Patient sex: M
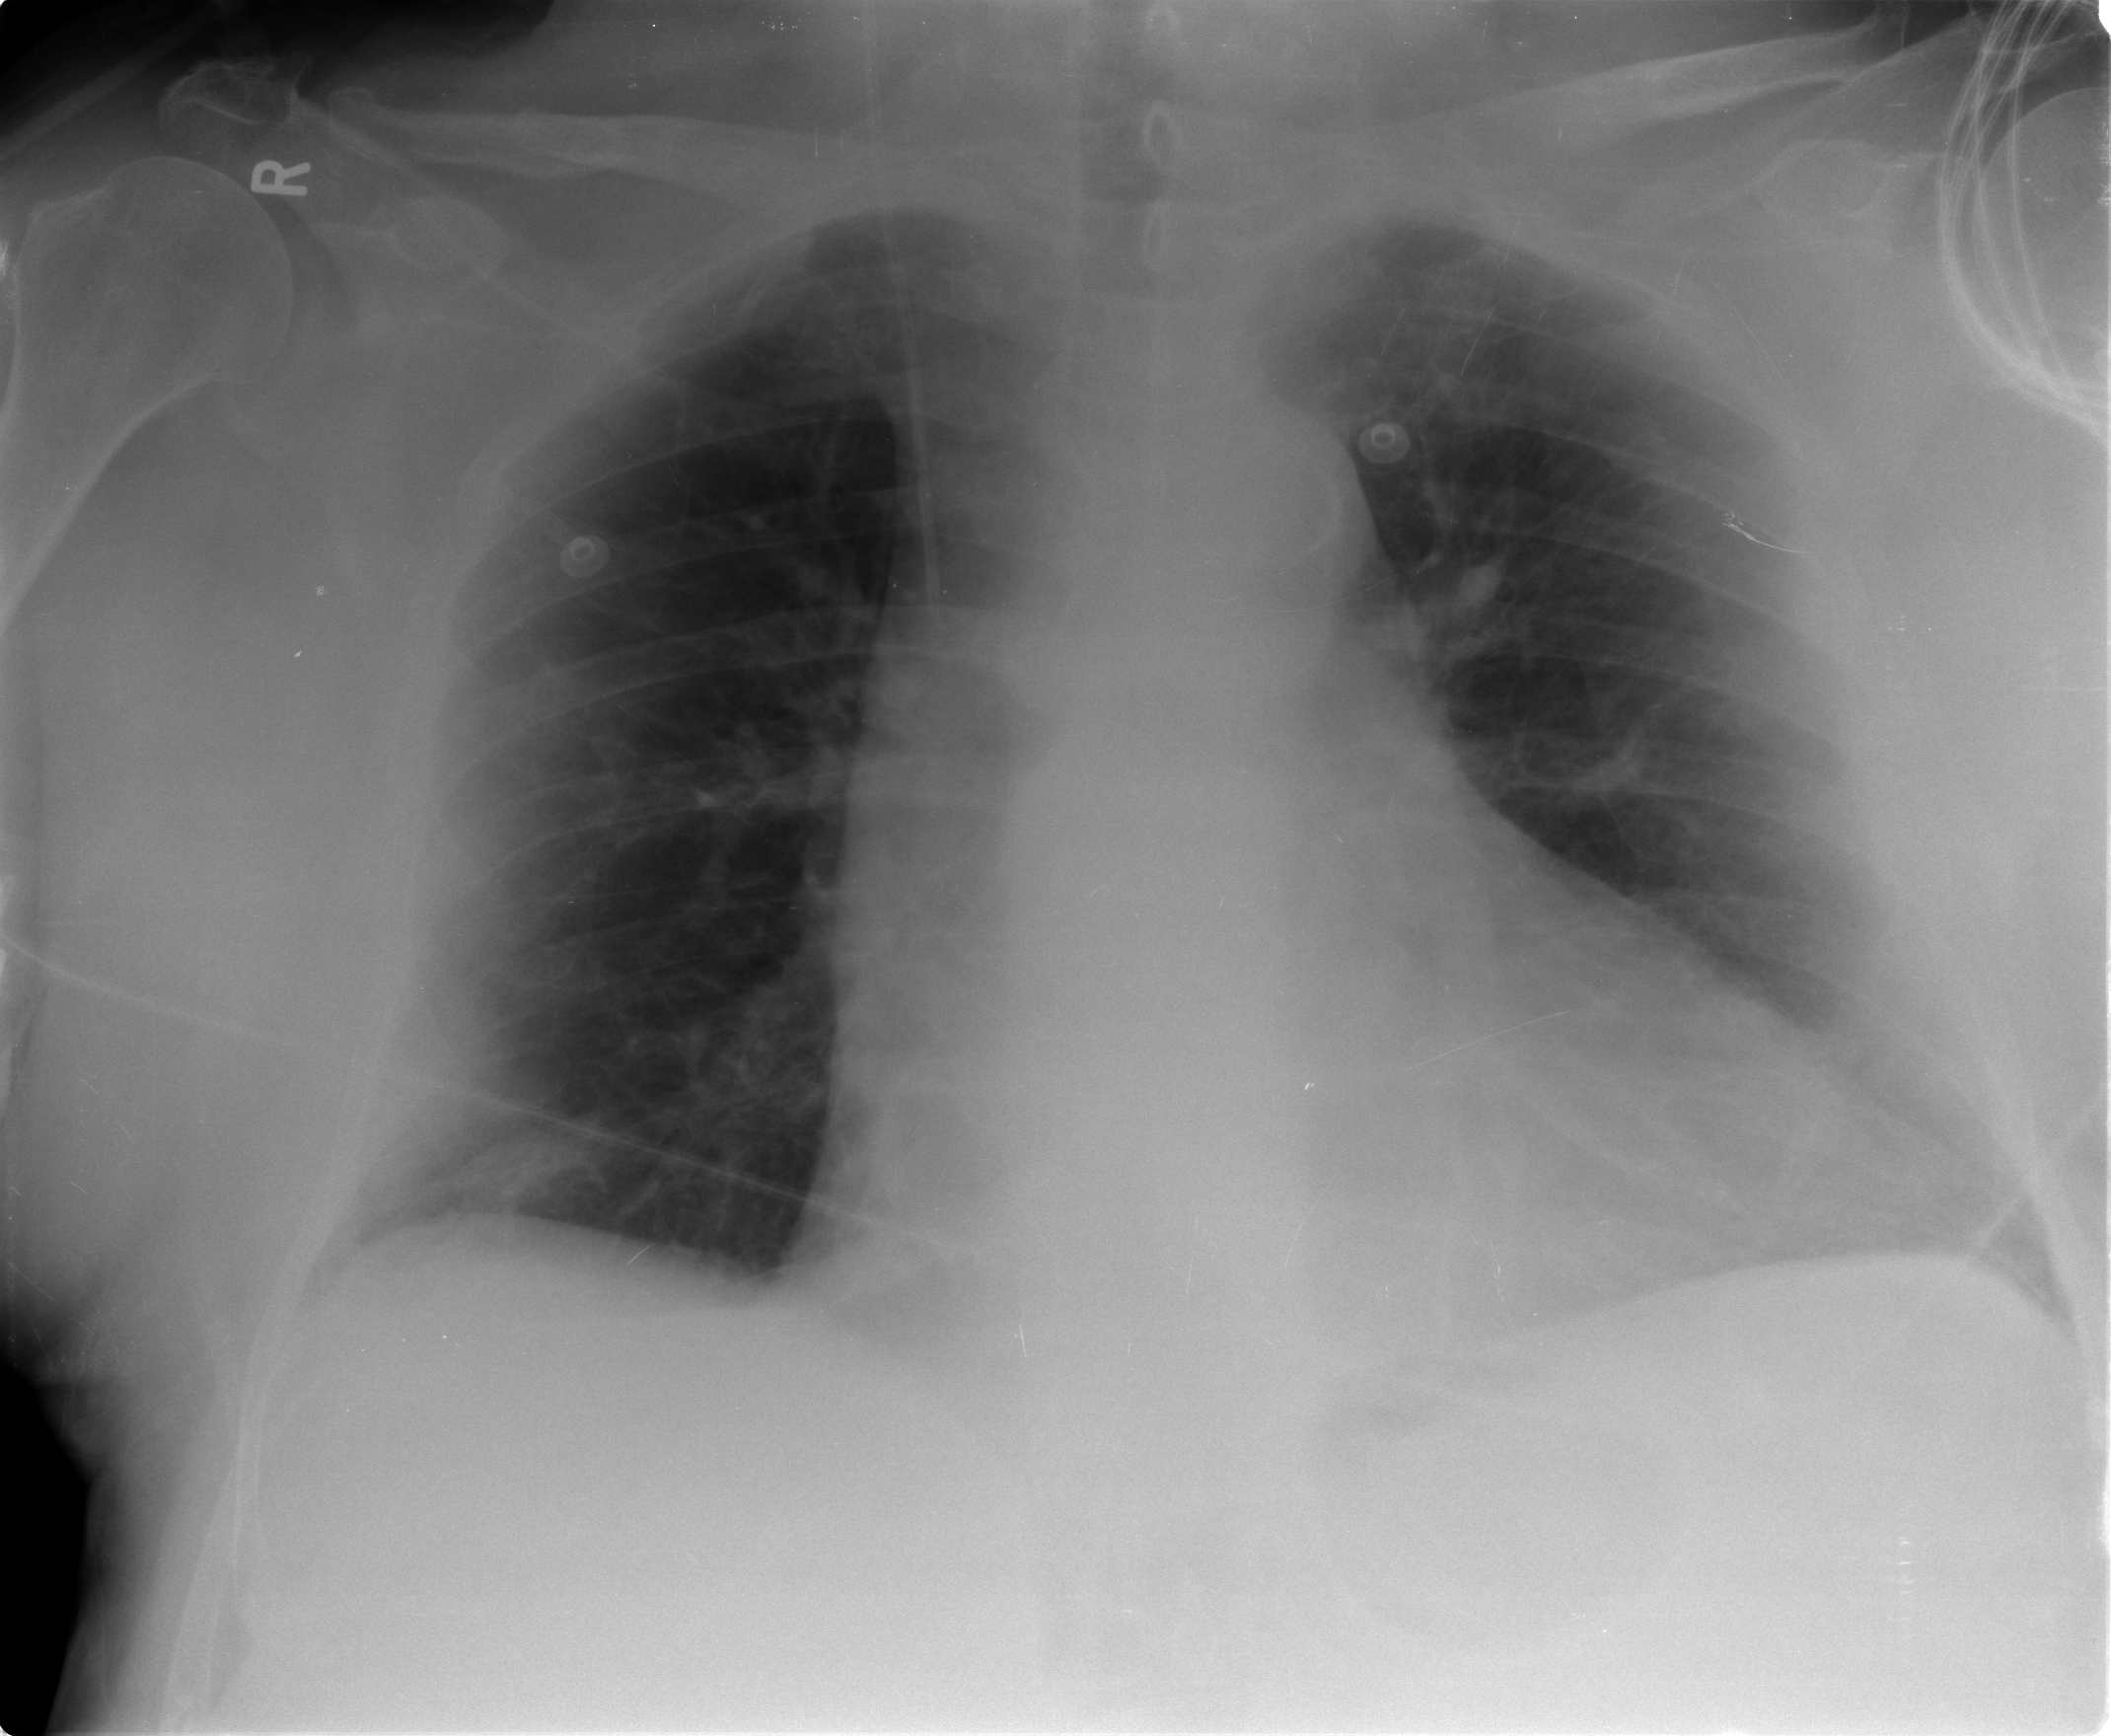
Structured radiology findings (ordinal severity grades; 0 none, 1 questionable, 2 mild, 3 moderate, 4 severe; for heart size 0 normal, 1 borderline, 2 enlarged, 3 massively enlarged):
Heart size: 0
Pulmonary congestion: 0
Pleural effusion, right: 0
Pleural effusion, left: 0
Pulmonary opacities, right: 0
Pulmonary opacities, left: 0
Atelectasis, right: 2
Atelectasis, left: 2